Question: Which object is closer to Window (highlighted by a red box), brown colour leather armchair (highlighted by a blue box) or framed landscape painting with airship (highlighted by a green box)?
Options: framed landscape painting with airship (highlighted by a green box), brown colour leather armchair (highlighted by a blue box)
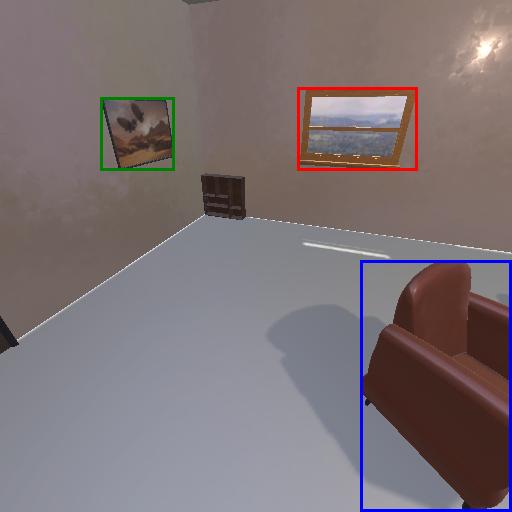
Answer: framed landscape painting with airship (highlighted by a green box)